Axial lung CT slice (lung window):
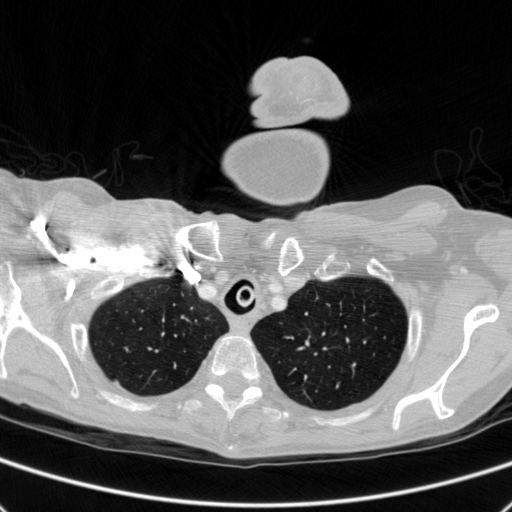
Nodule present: no